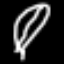
Label: leaf